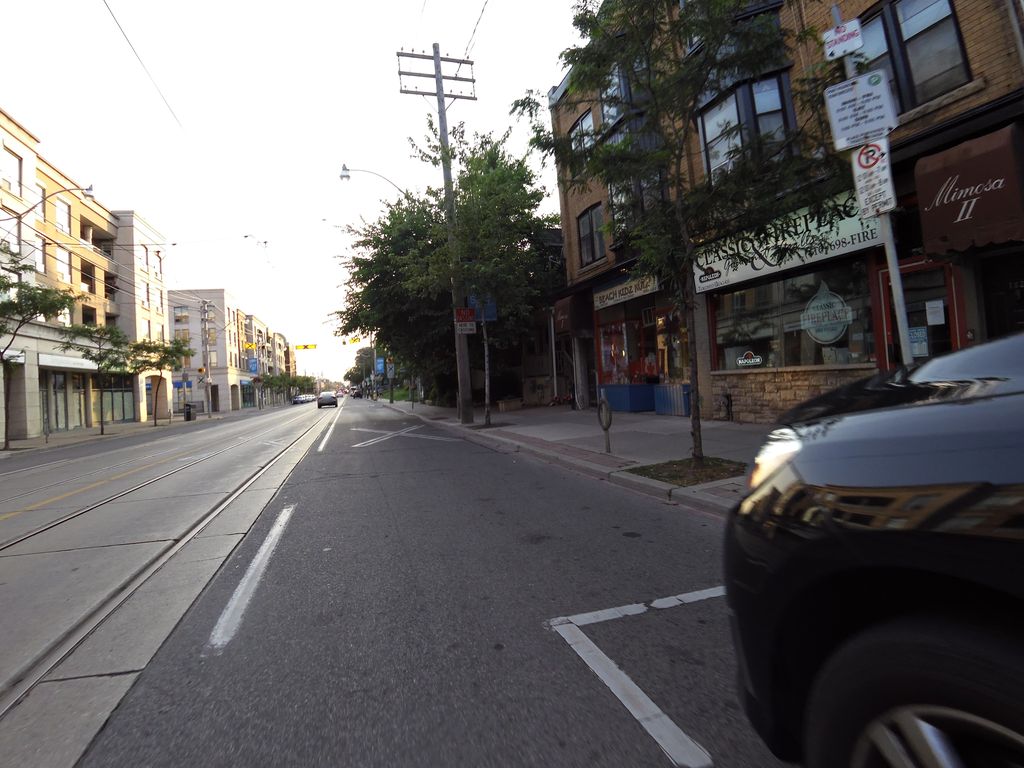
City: toronto